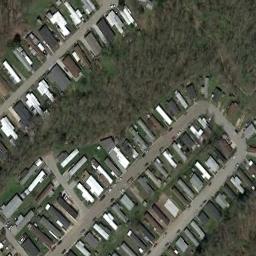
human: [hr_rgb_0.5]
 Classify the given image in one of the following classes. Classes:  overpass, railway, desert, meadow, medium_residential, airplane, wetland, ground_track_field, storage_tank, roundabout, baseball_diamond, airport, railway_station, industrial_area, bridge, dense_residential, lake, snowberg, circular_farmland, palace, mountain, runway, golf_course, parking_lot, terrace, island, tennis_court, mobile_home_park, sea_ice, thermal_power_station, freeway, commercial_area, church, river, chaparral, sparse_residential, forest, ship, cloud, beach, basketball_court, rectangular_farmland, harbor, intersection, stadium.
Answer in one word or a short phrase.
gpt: mobile_home_park